Field crop: maize
Growth stage: 2
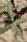
Species: atriplex